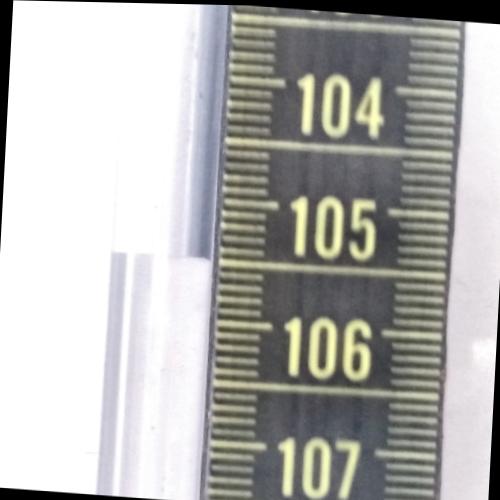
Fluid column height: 105.5 cm